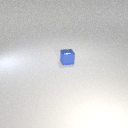
small blue metal cube